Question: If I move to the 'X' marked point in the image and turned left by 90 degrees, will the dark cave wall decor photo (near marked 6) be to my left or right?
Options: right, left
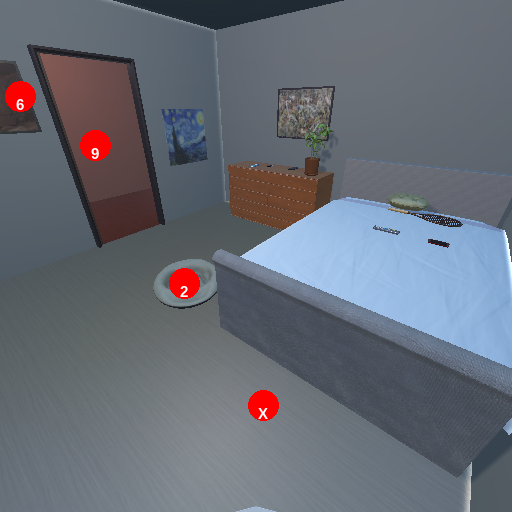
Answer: right